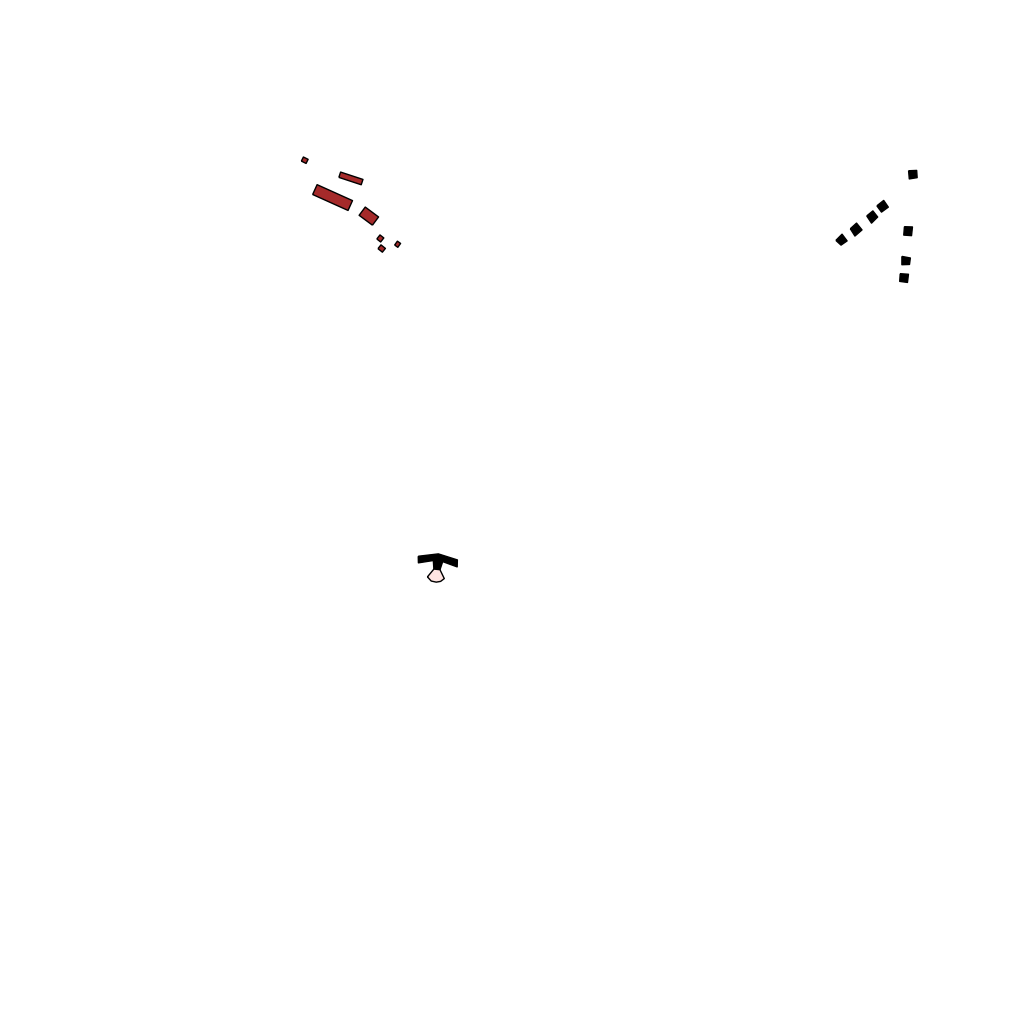
Tags: overhead vector_map, recreation, residential, special, transport, individual_rise, density_1, Building, Facility, Gas, 1.0 km²